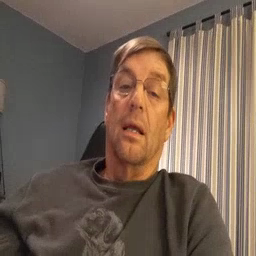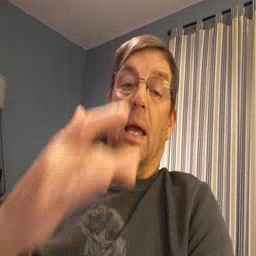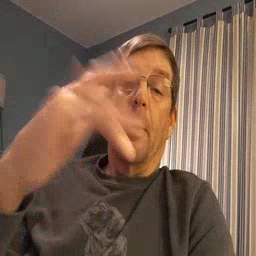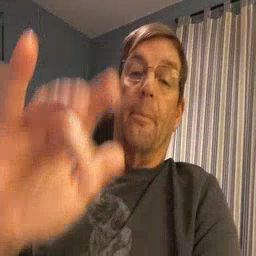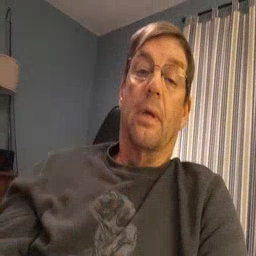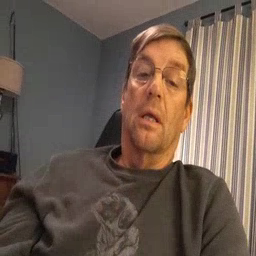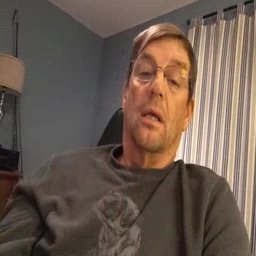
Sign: empty